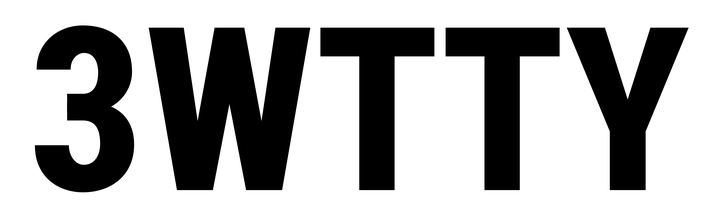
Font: Roboto_Condensed_ExtraBold